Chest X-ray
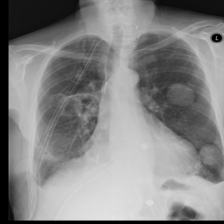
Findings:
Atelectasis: negative
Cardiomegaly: negative
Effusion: negative
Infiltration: negative
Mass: positive
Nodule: positive
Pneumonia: negative
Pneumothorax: negative
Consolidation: negative
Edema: negative
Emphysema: negative
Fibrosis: negative
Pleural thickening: negative
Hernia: negative